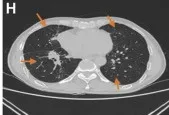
Image evaluation after fourth-line treatment of penpulimab combined with lenvatinib in May 2022: dissociated response.
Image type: radiology (ct)